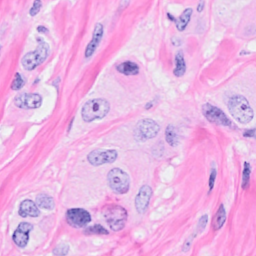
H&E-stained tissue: Breast